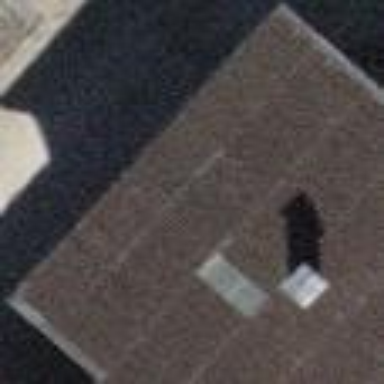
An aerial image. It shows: View of roof of building.